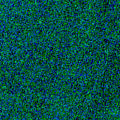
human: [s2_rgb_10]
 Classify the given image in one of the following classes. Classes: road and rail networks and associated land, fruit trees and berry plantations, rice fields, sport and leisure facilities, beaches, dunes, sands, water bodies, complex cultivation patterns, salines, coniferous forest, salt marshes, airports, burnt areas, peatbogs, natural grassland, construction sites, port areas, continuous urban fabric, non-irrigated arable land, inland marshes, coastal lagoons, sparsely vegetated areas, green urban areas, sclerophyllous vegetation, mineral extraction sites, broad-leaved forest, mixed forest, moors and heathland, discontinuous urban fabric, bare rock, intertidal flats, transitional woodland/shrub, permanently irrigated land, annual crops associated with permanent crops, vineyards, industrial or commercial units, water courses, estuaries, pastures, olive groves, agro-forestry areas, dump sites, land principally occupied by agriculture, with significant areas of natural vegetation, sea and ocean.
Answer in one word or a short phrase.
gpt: sea and ocean